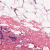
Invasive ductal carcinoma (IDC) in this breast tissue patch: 1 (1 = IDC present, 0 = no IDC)